Brain MRI, t1w sequence, axial 2D slice.
Patient: age 40, sex F, weight 95 kg, height 1.95 m
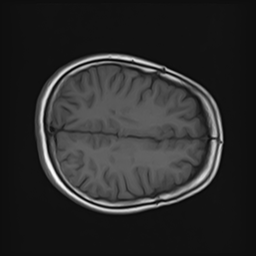